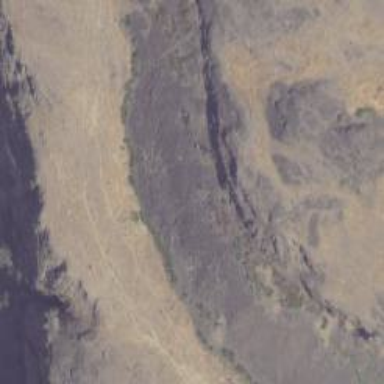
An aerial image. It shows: Cliff in nature.